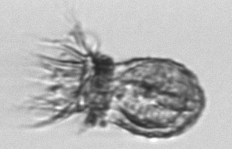
Label: Stenosemella_pacifica